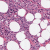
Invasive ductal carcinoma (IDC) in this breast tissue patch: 1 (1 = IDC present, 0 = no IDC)